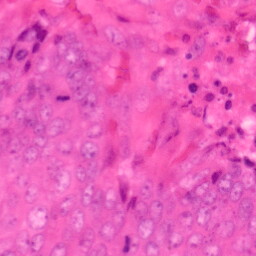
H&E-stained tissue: Colon